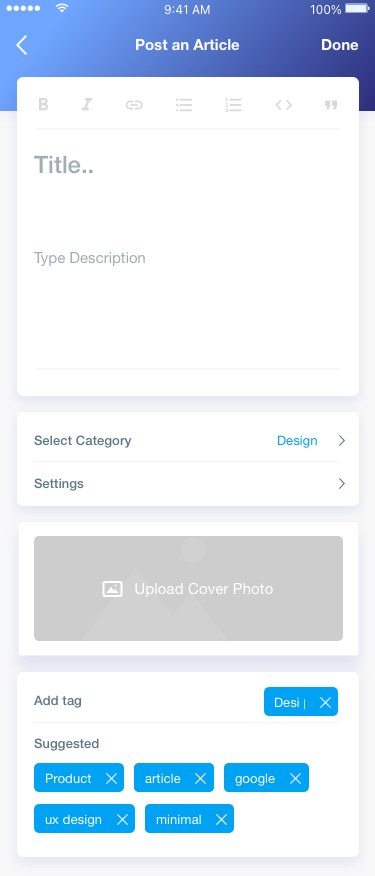
Text in this UI design:
Post an Article
Done
Title..
Type Description
Upload Cover Photo
Settings
Select Category
Design
Add tag
Desi |
Suggested
Product
article
google
ux design
minimal